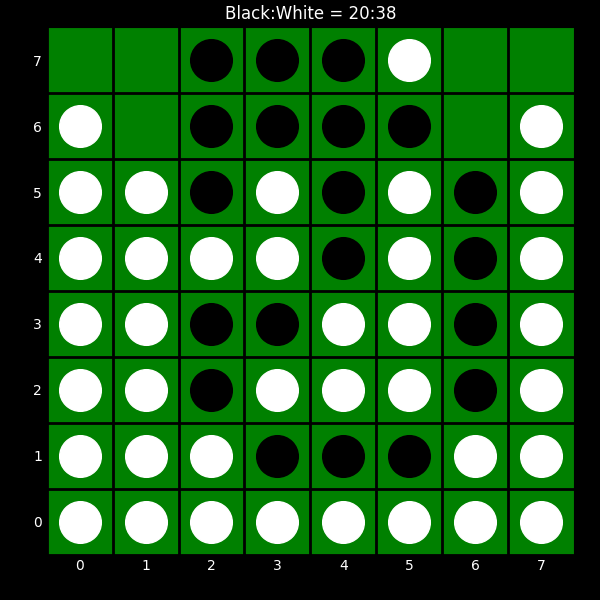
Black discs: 20
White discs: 38